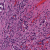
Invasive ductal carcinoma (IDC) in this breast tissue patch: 0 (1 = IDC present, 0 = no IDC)